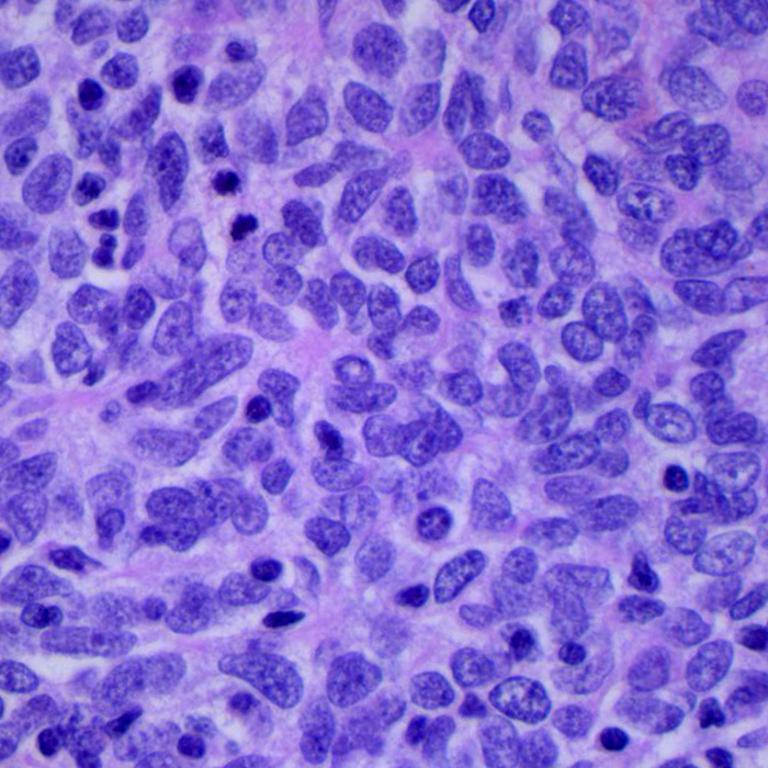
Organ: lung
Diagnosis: squamous carcinomas